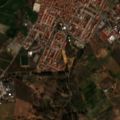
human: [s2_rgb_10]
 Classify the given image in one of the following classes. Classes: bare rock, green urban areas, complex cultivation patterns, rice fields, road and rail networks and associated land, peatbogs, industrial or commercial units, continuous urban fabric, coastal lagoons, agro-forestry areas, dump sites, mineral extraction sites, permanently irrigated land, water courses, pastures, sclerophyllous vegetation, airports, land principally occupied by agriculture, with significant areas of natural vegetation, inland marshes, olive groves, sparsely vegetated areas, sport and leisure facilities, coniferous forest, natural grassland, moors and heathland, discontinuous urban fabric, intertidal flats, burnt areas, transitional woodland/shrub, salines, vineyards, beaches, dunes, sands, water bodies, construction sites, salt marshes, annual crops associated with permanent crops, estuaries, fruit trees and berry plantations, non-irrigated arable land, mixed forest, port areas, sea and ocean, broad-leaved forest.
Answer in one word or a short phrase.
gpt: continuous urban fabric, discontinuous urban fabric, non-irrigated arable land, permanently irrigated land, olive groves, complex cultivation patterns, broad-leaved forest